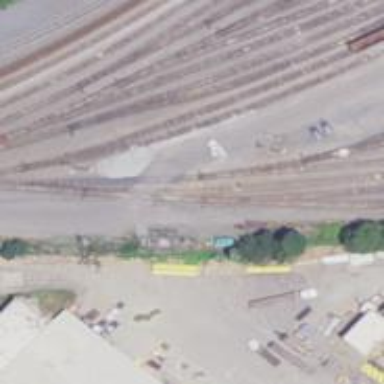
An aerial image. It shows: Railway level crossing.